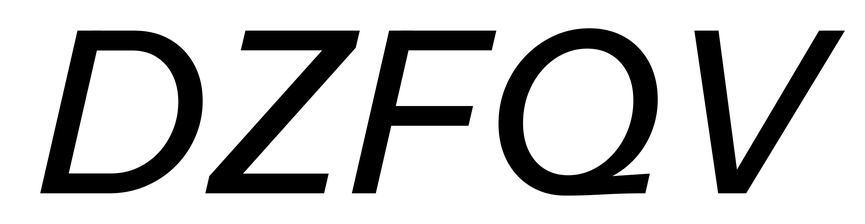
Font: InstrumentSans-Italic_Medium_Italic